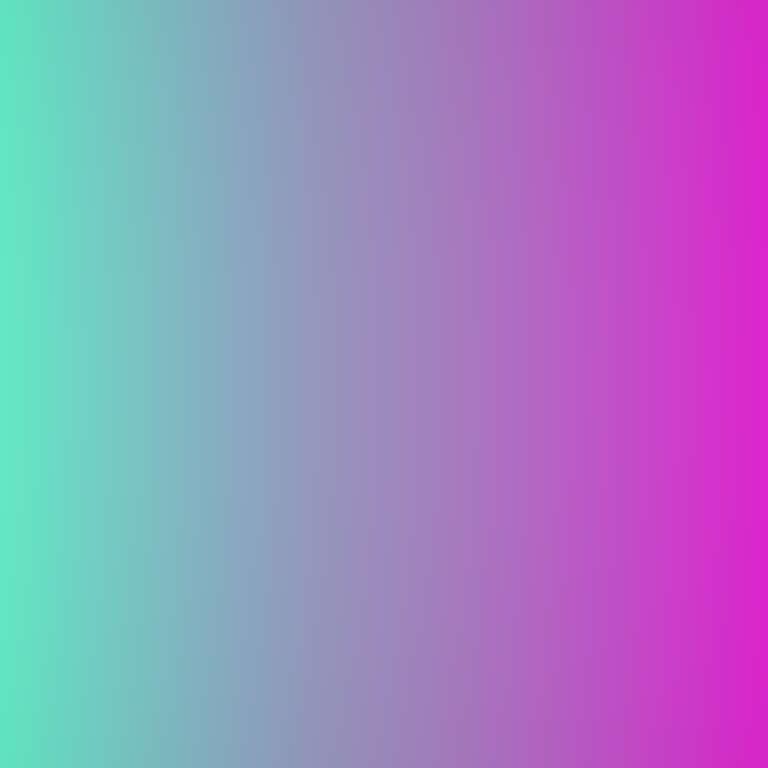
Abstract light effect, smooth gradient from teal to magenta, calm atmosphere, soft glow, no room, no furniture, no objects.